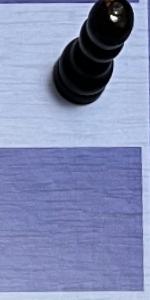
Label: Empty